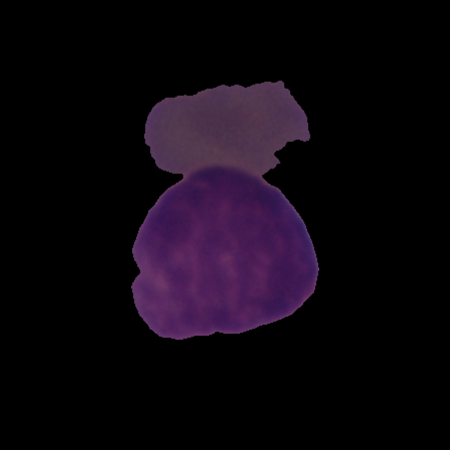
Label: cancer